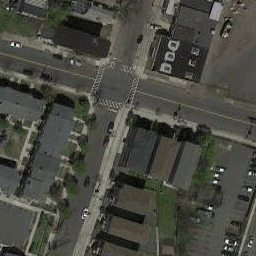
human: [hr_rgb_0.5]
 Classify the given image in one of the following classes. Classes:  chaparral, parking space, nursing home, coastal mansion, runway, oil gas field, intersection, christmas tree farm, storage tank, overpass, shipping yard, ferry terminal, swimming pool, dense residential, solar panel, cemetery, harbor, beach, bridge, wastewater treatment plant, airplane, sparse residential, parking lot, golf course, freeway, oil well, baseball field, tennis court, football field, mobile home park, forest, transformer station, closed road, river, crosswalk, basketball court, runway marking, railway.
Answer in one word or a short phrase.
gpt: intersection